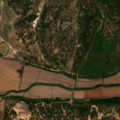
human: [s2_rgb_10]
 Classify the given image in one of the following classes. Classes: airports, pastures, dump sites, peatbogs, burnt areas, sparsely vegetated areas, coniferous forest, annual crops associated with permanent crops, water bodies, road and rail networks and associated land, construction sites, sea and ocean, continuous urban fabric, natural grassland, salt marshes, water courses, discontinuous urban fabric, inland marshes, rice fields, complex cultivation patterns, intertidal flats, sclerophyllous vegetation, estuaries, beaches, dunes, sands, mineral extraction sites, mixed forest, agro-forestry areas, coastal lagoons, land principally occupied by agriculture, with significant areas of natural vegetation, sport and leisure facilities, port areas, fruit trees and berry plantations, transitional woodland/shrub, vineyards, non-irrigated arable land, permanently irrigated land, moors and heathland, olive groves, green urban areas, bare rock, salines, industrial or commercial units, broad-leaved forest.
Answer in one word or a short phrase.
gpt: continuous urban fabric